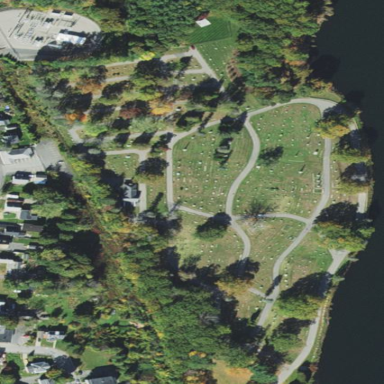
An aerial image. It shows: Cemetery that holds historical significance.